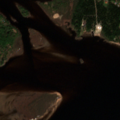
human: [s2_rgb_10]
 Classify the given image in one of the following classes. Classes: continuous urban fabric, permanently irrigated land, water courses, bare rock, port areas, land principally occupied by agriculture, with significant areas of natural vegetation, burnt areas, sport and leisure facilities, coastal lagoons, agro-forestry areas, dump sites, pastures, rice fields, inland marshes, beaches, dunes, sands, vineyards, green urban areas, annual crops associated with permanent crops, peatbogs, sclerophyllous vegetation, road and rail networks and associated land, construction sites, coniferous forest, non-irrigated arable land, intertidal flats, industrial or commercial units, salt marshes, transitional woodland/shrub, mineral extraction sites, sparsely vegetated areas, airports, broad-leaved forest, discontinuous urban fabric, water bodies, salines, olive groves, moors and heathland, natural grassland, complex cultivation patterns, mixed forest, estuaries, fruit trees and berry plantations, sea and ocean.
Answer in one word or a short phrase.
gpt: mixed forest, transitional woodland/shrub, sea and ocean